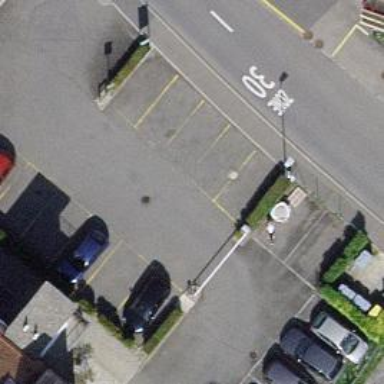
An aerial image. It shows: Lift gate barrier.